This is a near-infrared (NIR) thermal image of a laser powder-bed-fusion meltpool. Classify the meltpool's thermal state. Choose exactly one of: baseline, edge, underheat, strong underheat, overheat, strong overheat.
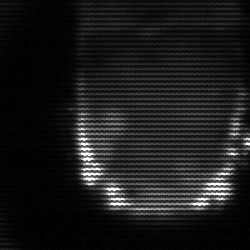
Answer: baseline